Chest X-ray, PA view. Patient: 47 years old, sex M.
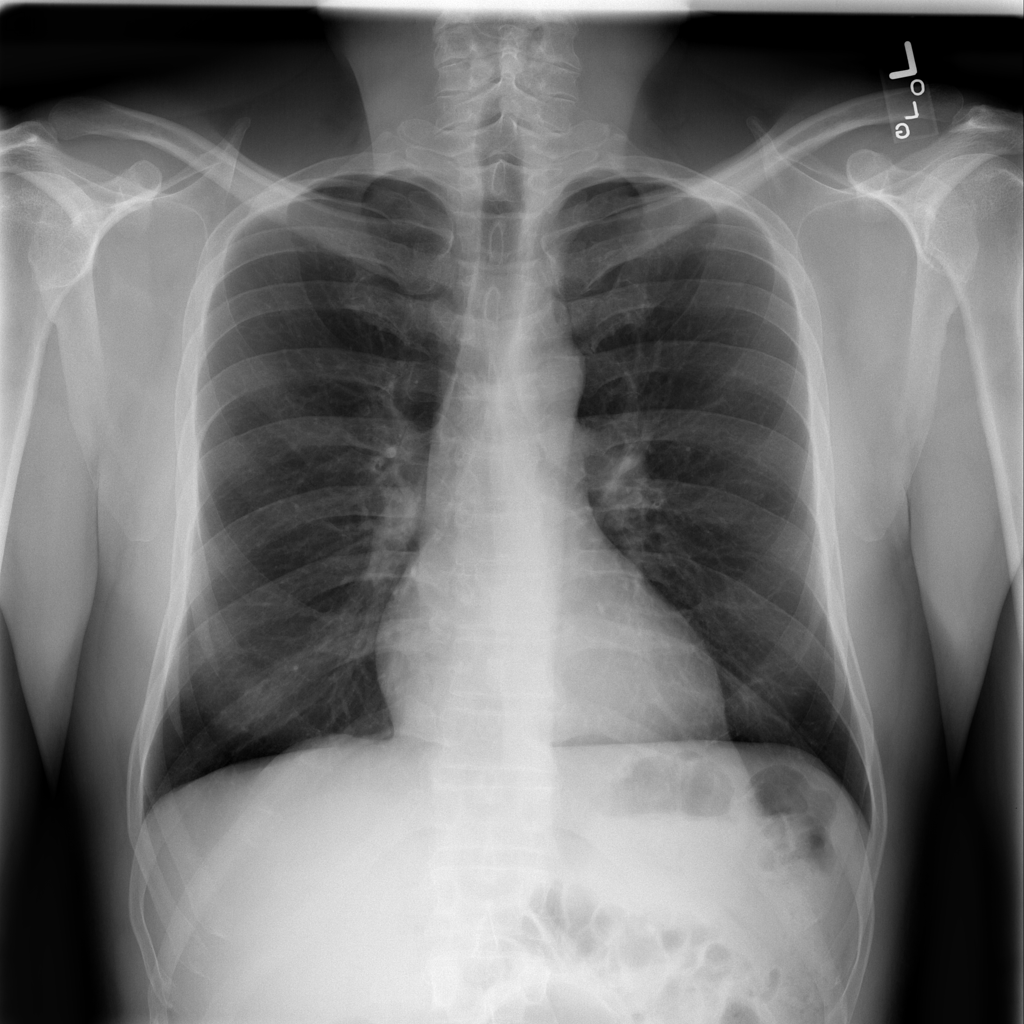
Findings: No Finding